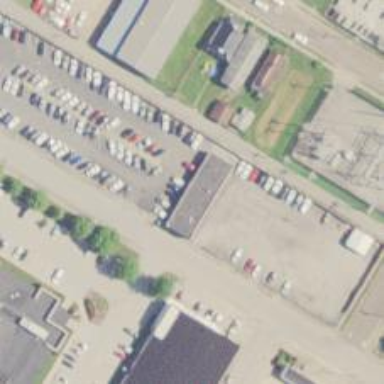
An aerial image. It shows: Car rental service.